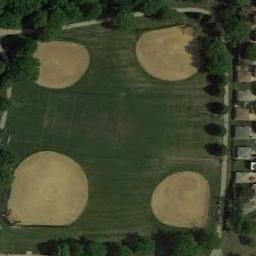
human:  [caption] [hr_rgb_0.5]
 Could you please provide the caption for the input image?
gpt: There are four baseball diamonds in the middle of grass .

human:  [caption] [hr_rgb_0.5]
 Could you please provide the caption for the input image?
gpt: There are two baseball fields in the picture, One of which is about twice as large as the other .

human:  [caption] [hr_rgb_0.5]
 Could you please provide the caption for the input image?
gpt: Four baseball diamonds of different sizes surrounded by some trees and the residential area beside .

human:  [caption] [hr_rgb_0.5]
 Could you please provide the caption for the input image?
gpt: There are four baseball diamonds in the grass next to the houses .

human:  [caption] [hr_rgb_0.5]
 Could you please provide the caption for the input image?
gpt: Four baseball diamonds surrounded by trees .